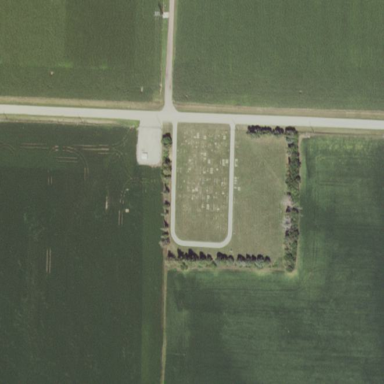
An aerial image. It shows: Cemetery.